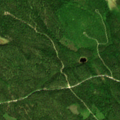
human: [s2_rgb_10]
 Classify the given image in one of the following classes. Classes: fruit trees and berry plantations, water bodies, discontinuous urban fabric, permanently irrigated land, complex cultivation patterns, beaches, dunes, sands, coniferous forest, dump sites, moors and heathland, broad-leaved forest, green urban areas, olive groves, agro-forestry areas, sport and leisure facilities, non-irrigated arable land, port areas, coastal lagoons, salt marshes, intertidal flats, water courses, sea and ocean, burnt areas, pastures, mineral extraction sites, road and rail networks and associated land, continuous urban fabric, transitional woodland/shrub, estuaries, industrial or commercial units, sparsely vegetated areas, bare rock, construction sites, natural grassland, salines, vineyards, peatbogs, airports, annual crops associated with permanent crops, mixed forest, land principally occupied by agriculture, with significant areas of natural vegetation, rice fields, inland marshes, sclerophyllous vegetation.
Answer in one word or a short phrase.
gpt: coniferous forest, mixed forest